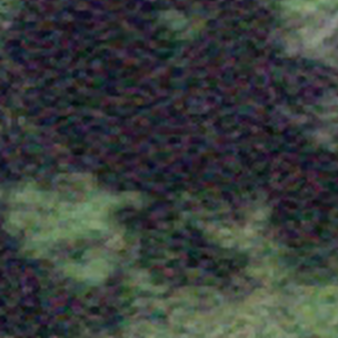
Label: other